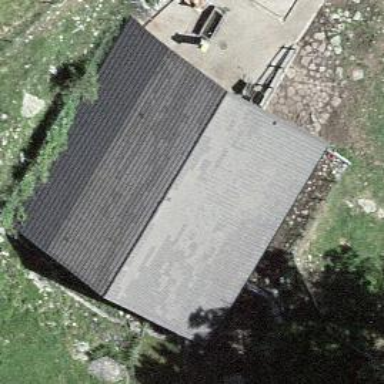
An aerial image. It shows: Stable building.